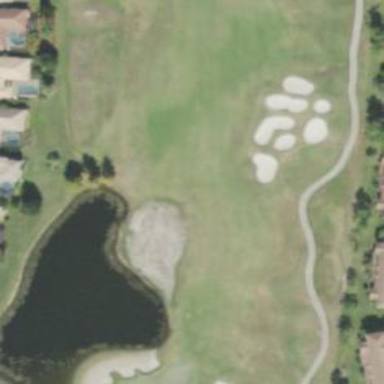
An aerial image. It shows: Grassy area designated as golf fairway.